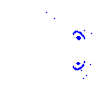
Particle: kaon